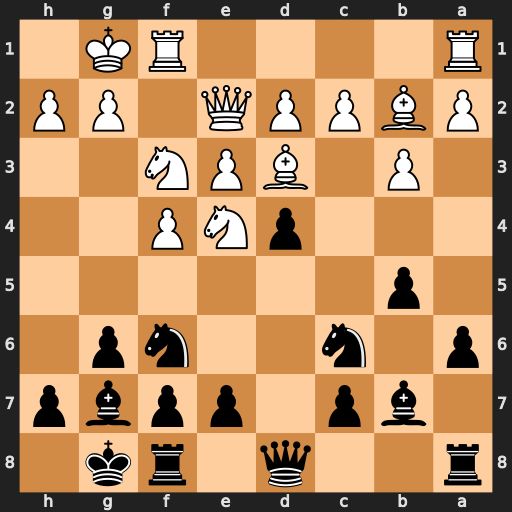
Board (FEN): r2q1rk1/1bp1ppbp/p1n2np1/1p6/3pNP2/1P1BPN2/PBPPQ1PP/R4RK1
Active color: b
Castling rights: -
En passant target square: -
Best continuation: Nxe4 Bxe4 d3 cxd3 Bxb2